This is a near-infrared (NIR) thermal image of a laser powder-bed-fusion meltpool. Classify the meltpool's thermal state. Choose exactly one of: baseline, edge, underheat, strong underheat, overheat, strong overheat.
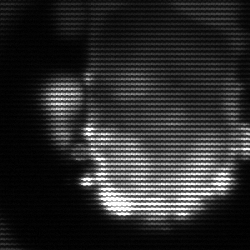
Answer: baseline